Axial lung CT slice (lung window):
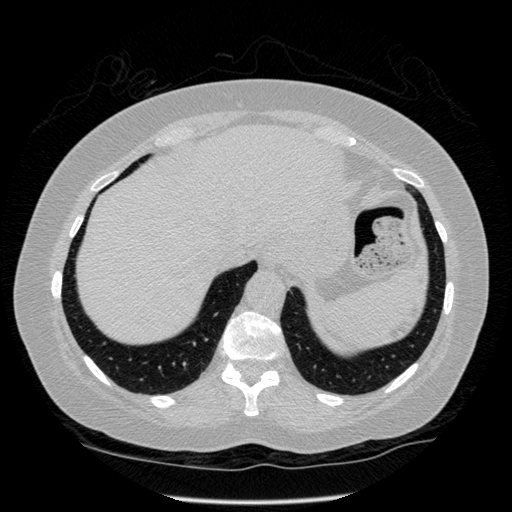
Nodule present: no